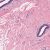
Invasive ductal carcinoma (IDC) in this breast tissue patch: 0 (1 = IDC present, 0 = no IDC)